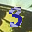
Label: 3